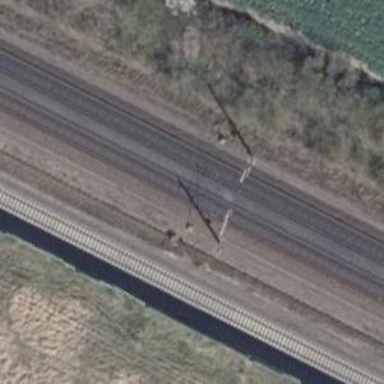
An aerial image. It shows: Railway milestone with catenary mast.